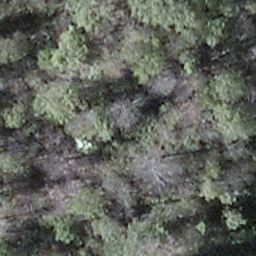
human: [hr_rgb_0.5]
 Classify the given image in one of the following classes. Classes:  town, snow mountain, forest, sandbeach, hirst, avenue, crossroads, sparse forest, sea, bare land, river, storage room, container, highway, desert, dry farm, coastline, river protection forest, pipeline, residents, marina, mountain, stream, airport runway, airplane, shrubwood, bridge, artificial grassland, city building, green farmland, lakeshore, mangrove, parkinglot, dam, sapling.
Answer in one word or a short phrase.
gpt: shrubwood